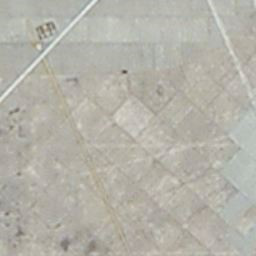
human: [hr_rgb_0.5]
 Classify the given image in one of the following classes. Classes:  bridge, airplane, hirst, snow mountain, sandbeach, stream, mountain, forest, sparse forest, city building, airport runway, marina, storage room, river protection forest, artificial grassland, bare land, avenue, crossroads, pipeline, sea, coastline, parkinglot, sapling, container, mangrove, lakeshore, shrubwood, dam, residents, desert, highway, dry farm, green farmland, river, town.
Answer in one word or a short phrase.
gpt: airport runway